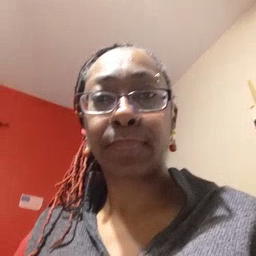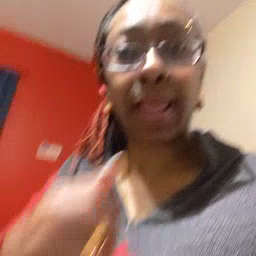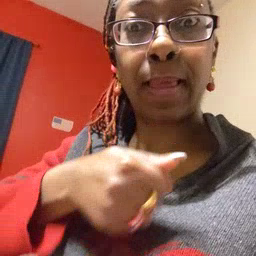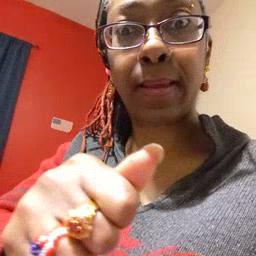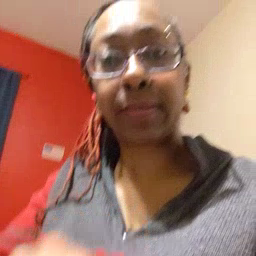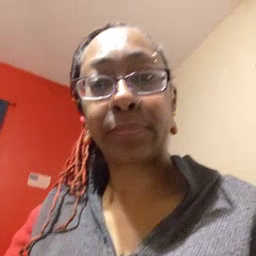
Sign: hide